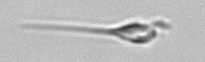
Label: Asterionellopsis_glacialis